Question: This has been asked before, but I can't figure out what's wrong. I'm printing pdfs using phantomjs '.render()'.
The rendered page is basically a local static site with these properties:
- '<meta charset="UTF-8">'- 'font: normal 17px helvetica,arial,verdana,sans-serif'- -
Latin characters are all fine, just Chinese ones are displayed as "?"
For example
I also tried the entire page in Arial or SimSun only, but no difference.
Any idea how to get this working on Windows?
Thanks!
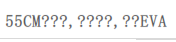
Answer: You need a chinese font. None of them is in a chinese font family.
> font: normal 17px helvetica,arial,verdana,sans-serif
Here are some font has chinese char.
> Song Ti :SimSun; Hei Ti :SimHei; Xin Song Ti :NSimSun; Wei Ruan Ya Hei :Microsoft YaHei; Xin Xi Ming Ti :PMingLiU
This is much more than a guide.<URL>
This has Traditional Chinese fonts.<URL>
Google's font. Sorry for not being a link, there is a limit for me.
> noto-sans-hans
Adobe's typekit
> source-han-sans
Test Html file:
'''
<!DOCTYPE html>
<html>
<head>
<meta charset="utf-8" />
<title>Ni Hao Zhong Wen !</title>
<style type="text/css">
p.serif{font-family:"Times New Roman",Georgia,Serif}
p.sansserif{font-family:SimSun}
p.s1{font-family: Hei Ti }
p.s2{font-family: KaiTi}
p.s3{font-family: Microsoft YaHei}
</style>
</head>
<body>
<div>
<p class="serif">Ni Hao Zhong Wen !111</p>
<p class="sansserif">Song Ti </p>
</div>
<div>
<p class="s1">Hei Ti </p>
<p class="s2">Kai Ti </p>
<p class="s3">Wei Ruan Ya Hei </p>
</div>
</body>
</html>
'''
Result

Lastest to do, try to change your location to china. I don't expect this working, as I tried the phantomjs in win10 ENG preview, working very well. Control Panel > Region > Administrative > Language for non-Unicode programs